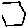
Label: hexagon